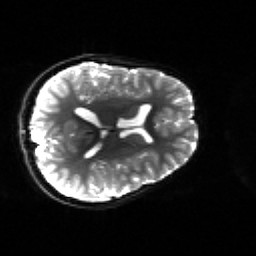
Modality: sbref
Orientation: axial
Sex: female
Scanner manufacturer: siemens
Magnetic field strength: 3 T
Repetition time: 5 s
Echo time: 0.071 s